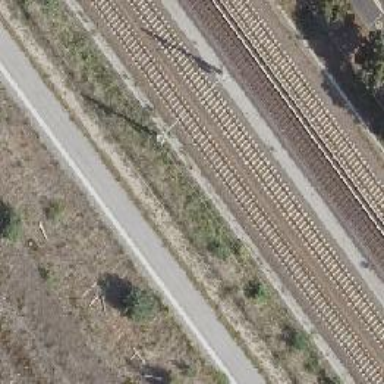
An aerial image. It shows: Catenary mast for power lines.